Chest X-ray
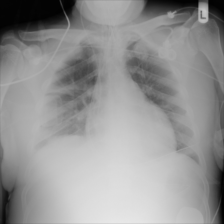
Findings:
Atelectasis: negative
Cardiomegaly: negative
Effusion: negative
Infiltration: negative
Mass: negative
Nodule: negative
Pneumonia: negative
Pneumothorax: negative
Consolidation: negative
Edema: negative
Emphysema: negative
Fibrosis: negative
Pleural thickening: negative
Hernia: negative